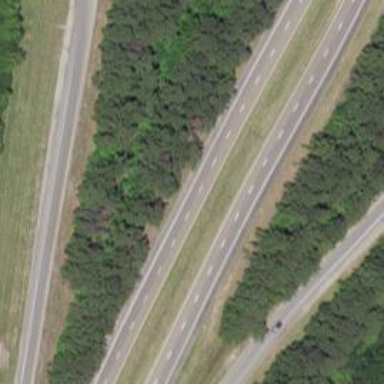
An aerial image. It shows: This image shows trunk highway that functions as expressway.